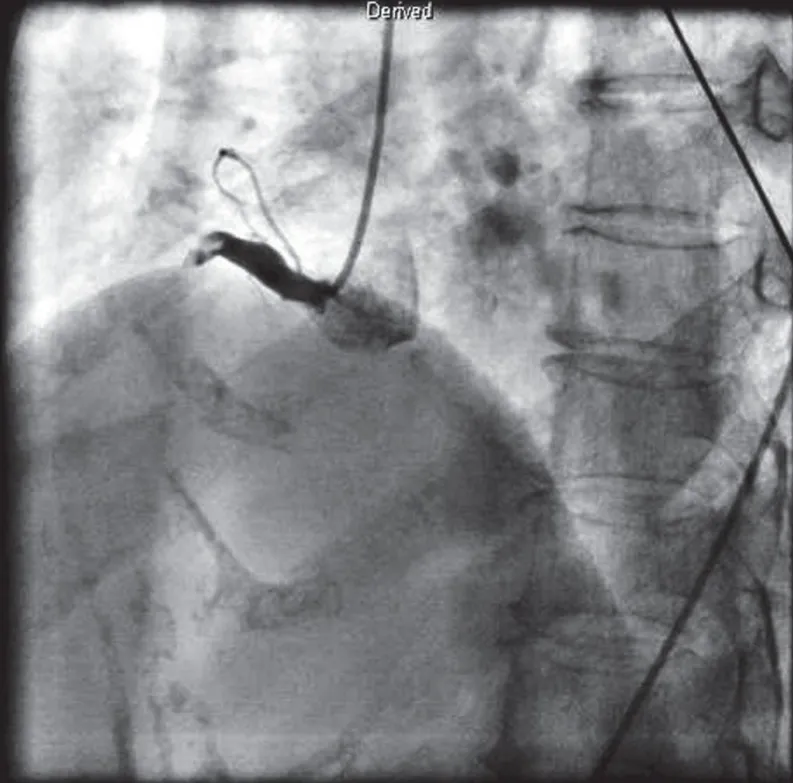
Emergent coronary angiogram (CAG) revealed total thrombotic occlusion of the proximal right coronary artery (RCA).
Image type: radiology (x_ray)